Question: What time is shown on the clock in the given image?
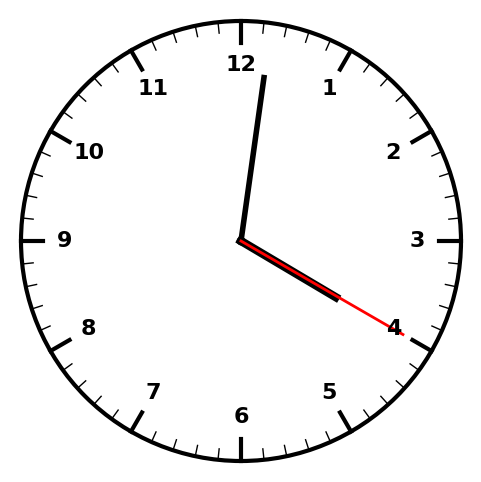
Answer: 04:01:20